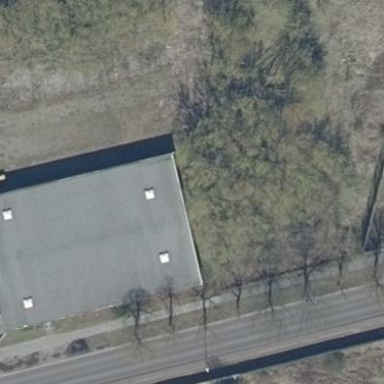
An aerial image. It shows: Building with bowling alley inside.